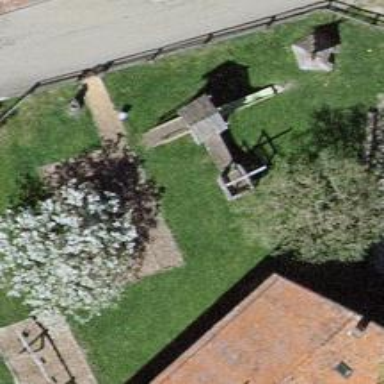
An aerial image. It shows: Playground area for leisure activities on the land.